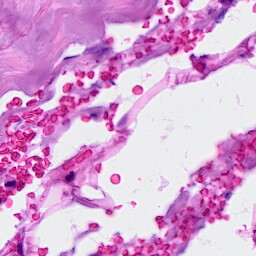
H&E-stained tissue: Breast